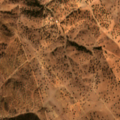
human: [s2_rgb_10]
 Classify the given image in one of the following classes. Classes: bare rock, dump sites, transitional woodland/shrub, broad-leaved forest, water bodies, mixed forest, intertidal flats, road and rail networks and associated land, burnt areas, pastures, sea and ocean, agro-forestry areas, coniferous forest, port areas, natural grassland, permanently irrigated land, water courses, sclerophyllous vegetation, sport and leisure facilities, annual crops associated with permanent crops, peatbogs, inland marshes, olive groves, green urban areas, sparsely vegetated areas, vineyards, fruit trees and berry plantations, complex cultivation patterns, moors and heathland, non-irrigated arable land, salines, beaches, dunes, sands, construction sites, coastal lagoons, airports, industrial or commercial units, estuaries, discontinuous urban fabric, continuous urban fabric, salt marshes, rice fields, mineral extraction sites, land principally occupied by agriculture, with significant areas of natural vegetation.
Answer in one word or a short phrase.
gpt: agro-forestry areas, transitional woodland/shrub